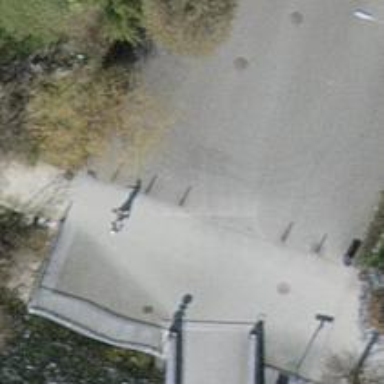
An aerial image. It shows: Bollard barrier.